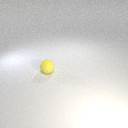
small yellow rubber sphere